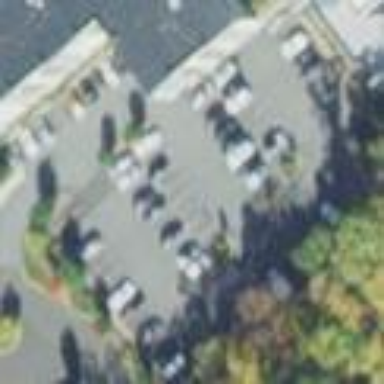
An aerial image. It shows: Parking area.